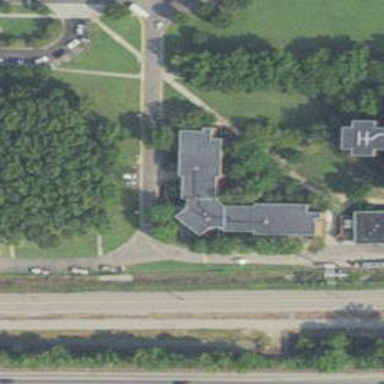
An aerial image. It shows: Dormitory building.